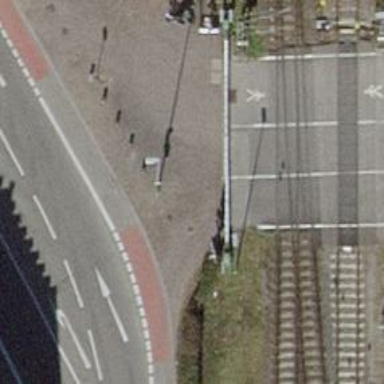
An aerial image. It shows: Rising bollard.